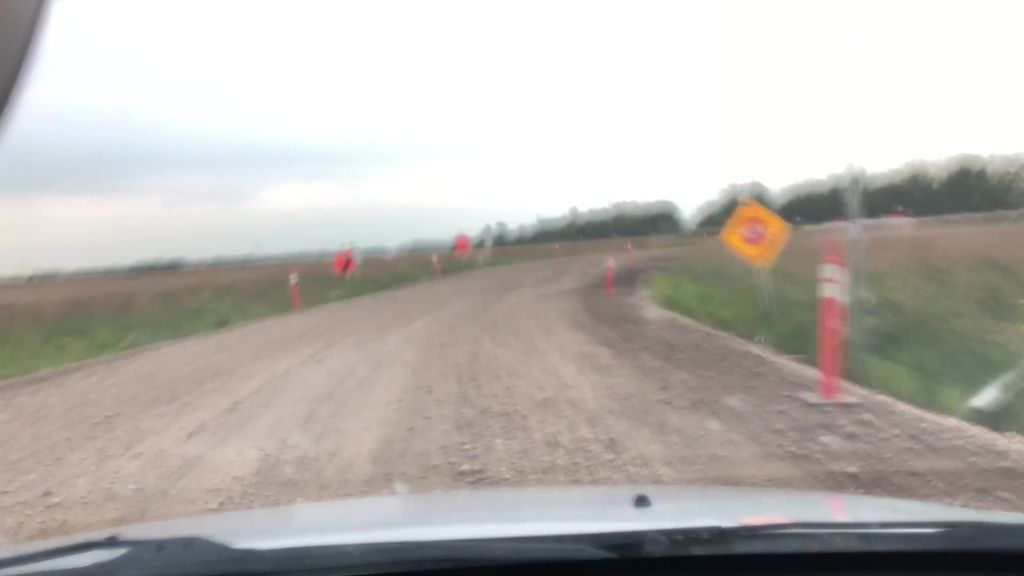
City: edmonton